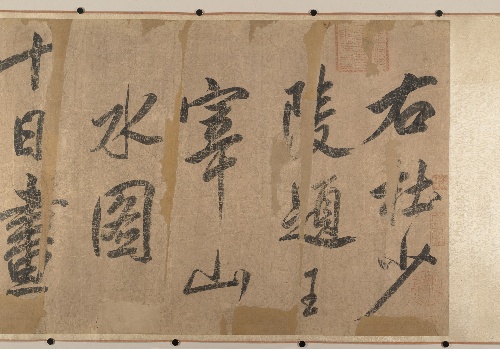
Artist: Unidentified artist
Object type: Handscroll
Classification: Paintings
Medium: Handscroll; ink on silk
Culture: China
Period: Song dynasty (960–1279) or later
Dimensions: H. 18 in. (45.7 cm)
Department: Asian Art
Credit line: Rogers Fund, 1918
Accession year: 1918
Repository: Metropolitan Museum of Art, New York, NY